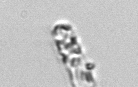
Label: Dactyliosolen_fragilissimus